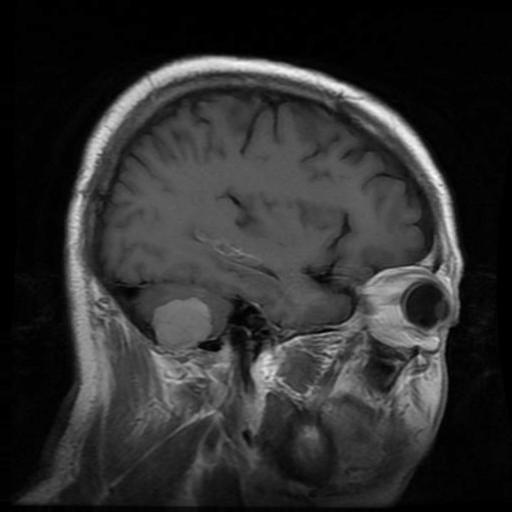
Label: meningioma